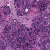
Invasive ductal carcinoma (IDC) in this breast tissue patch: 1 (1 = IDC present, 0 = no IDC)